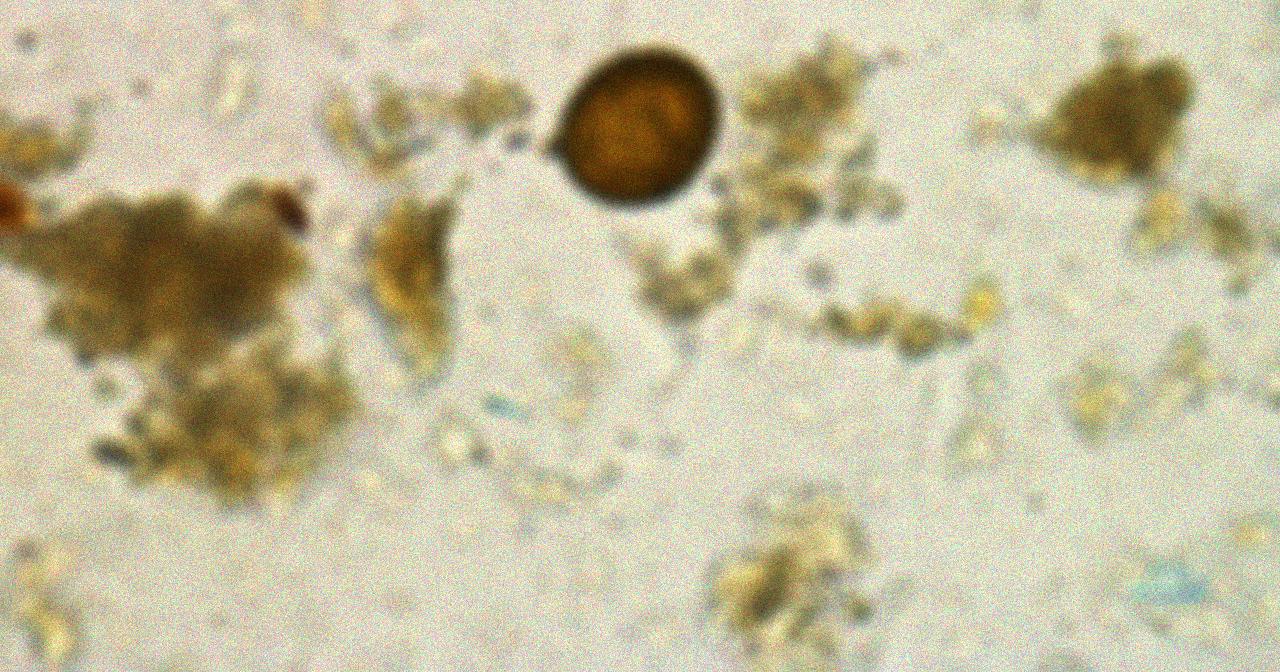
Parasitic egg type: Taenia spp. egg